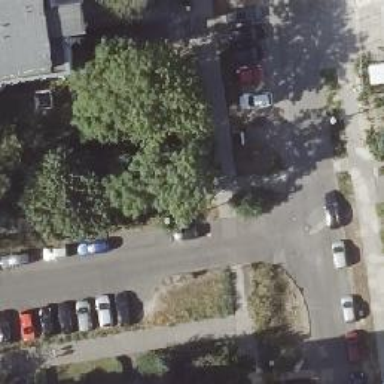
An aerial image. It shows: Sidewalk along the footway.